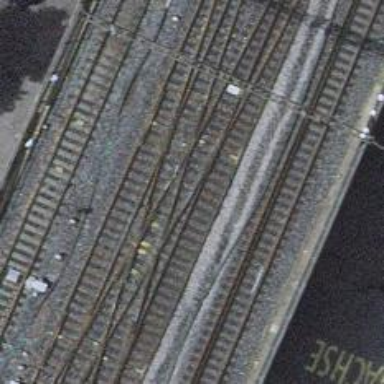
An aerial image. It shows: Railway crossing.